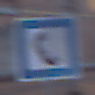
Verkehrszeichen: Fernsprecher
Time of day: SunriseSunset
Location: Outdoor (Urban)
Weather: Clear
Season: NotSpecified
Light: Natural